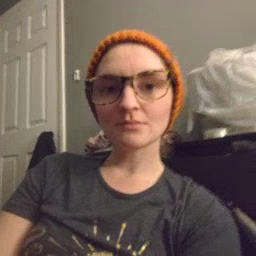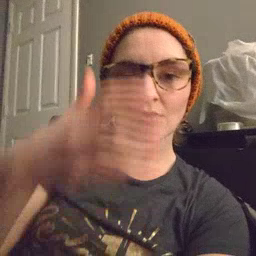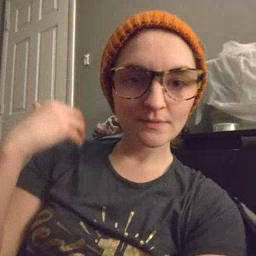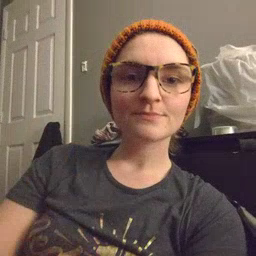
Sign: lion